Плотность воды считать равной\begin{equation} \rho_0 = 1.00\cdot10^3~{кг}/{м^3}. \end{equation} Экспериментальная установка показана на рис. 1. Две стеклянные трубки соединенные снизу резиновым шлангом закреплены на вертикально расположенном куске картона, рядом с трубками приклеены полоски миллиметровой бумаги. Трубки расположены под некоторыми различными углами к вертикали. Начала отсчета шкал также могут находиться не на одном уровне. С помощью шприцов (один для масла, второй для воды) в трубки можно доливать воду и масло.  Рис. 1 Пусть в обеих трубках находится вода. Обозначим высоты начал отсчета обеих шкал $h_{10}$, $h_{20}$ (они вам неизвестны). С помощью шкал (полосок миллиметровой бумаги) вы можете (и должны) измерять длины столбиков воды в трубках $l_1, l_2$ . Обозначим $h_1$, $h_2$ — высоты, измеренные по вертикали обоих столбиков. Очевидно, что \begin{equation} h_1 = k_1l_1 ,\quadh_2 = k_2l_2 \tag{1} \end{equation}где $k_1$, $k_2$ — некоторые постоянные коэффициенты (они вам не известны, но могут понадобиться).  Рис. 2.
Запишите условия равновесия воды в трубке, выразите из него зависимость длины столба $l_2$ от длины столба $l_1$.
Медленно добавляя воду в трубки, проведите измерения длин столбиков в обеих трубках. По полученным данным постройте график зависимости $l_2 (l_1)$ .
С помощью построенного графика определите отношение коэффициентов ${k_1}/{k_2}$, которые входят в формулы $(1)$. Заполните трубки водой примерно наполовину. Теперь вам необходимо добавлять в одну из трубок подсолнечное масло. Во вторую трубку при необходимости можно добавлять воду. Но прежде, чем вы начнете… Все прежние обозначения оставляем в силе и добавляем к ним $\Delta l$ — длину столбика масла в трубке и $\rho_1$ — плотность масла.
Запишите условия равновесия жидкостей в этом случае. Получите уравнение, связывающее длины столбиков воды, масла и их плотности. Это уравнение можно привести к виду\begin{equation} al_1 + bl_2 = F(\Delta l) \tag{2} \end{equation}где $a$, $b$ — уже известные коэффициенты, $F(\Delta l) $ — некоторая простая функция от длины столбика масла. Получите уравнение вида $(2)$, так как оно позволяет достаточно просто определить плотность масла по экспериментальным данным.
Постепенно добавляя масло в одну трубку, проведите измерения величин $l_1$, $l_2$, $\Delta l$.
Используя полученное уравнение $(2)$ и экспериментальные данные определите плотность масла.
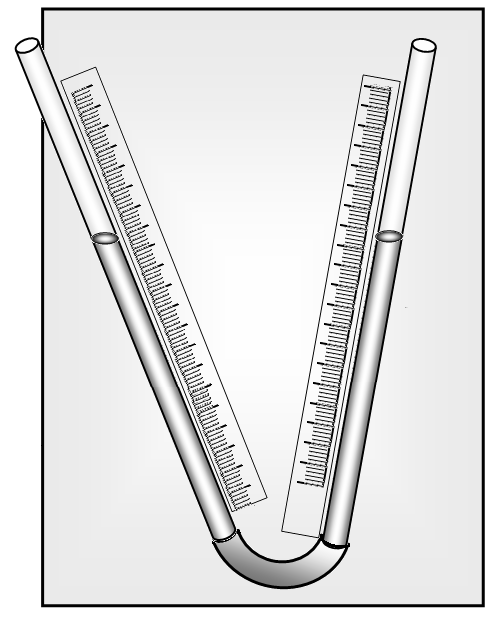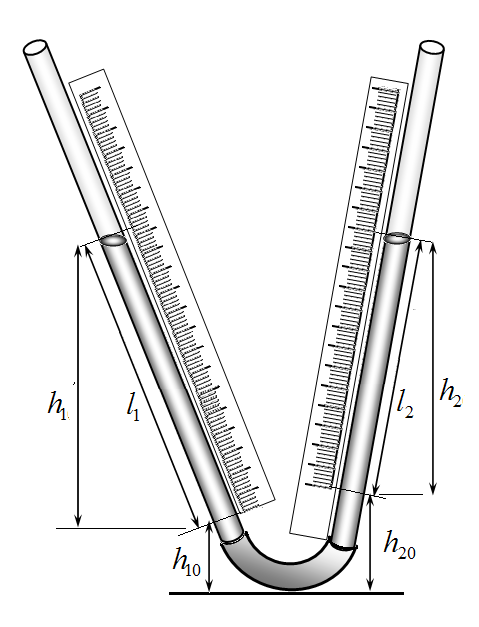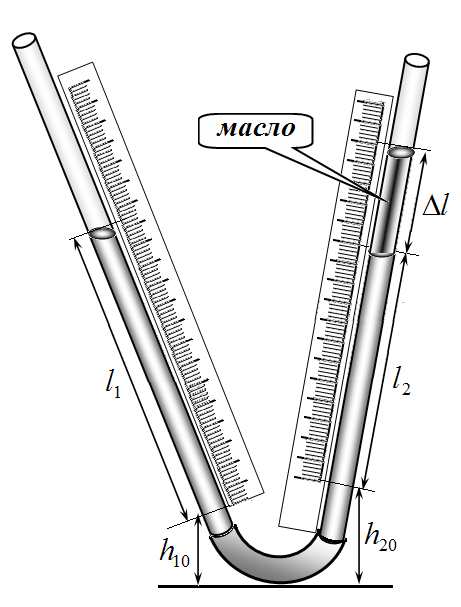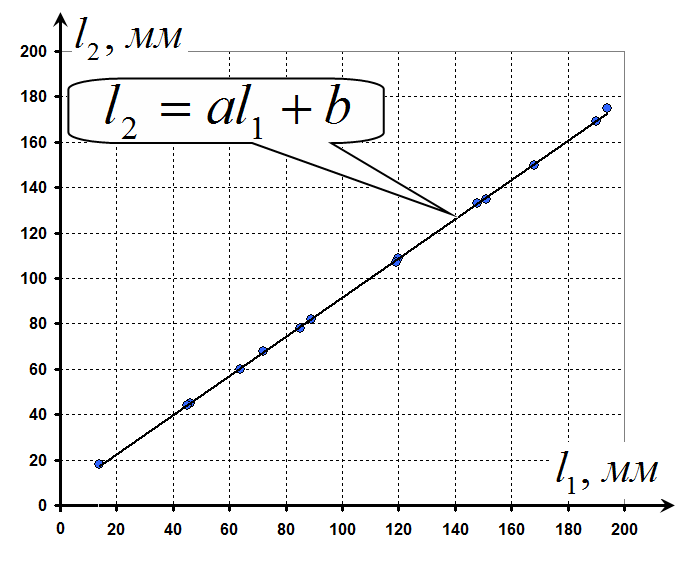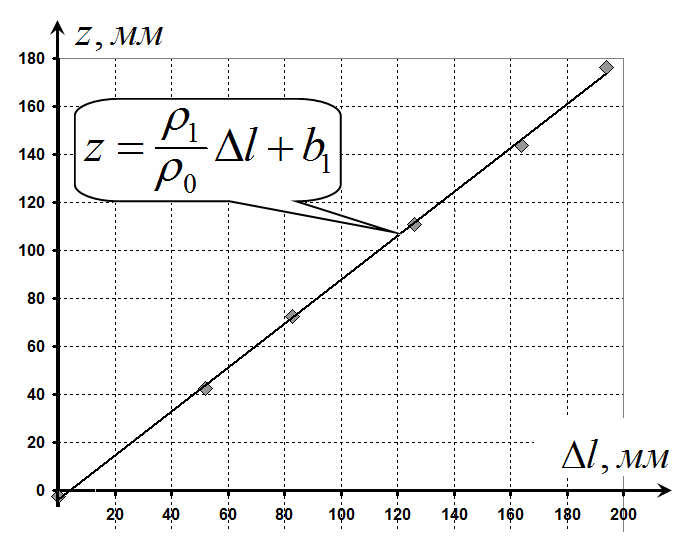
Запишите условия равновесия воды в трубке, выразите из него зависимость длины столба $l_2$ от длины столба $l_1$.
Решение: В сообщающихся высоты уровней жидкости в обоих коленах в состоянии равновесия равны, поэтому должно выполняться условие Из этого условия следует, что
Ответ: \begin{equation}h_{10} + k_1l_1 = h_{20} + k_2l_2\tag{1}\end{equation}  Из этого условия следует, что
Ответ: \begin{equation}l_2 = \frac{h_{10} - h_{20}}{k_2} + \frac{k_1}{k_2}l_1\tag{2}\end{equation}

Медленно добавляя воду в трубки, проведите измерения длин столбиков в обеих трубках. По полученным данным постройте график зависимости $l_2 (l_1)$  .
Решение: В таблице ниже приведены результаты измерений длин столбиков воды в обеих трубках (проведены две серии измерений и объединены). График полученной зависимости показан на рисунке. | $l_2, ~мм$ | 18 | 45 | 68 | 82 | 109 | 133 | 175 | 44 | 60 | 78 | 107 | 135 | 150 | 169 | | --- | --- | --- | --- | --- | --- | --- | --- | --- | --- | --- | --- | --- | --- | --- | | $l_1,~мм$ | 14 | 46 | 72 | 89 | 120 | 148 | 194 | 45 | 64 | 85 | 119 | 151 | 168 | 190 |
Ответ: | $l_2, ~мм$ | 18 | 45 | 68 | 82 | 109 | 133 | 175 | 44 | 60 | 78 | 107 | 135 | 150 | 169 | | --- | --- | --- | --- | --- | --- | --- | --- | --- | --- | --- | --- | --- | --- | --- | | $l_1,~мм$ | 14 | 46 | 72 | 89 | 120 | 148 | 194 | 45 | 64 | 85 | 119 | 151 | 168 | 190 | Ответ: $l_2, ~мм$18456882109133175446078107135150169$l_1,~мм$14467289120148194456485119151168190

С помощью построенного графика определите отношение коэффициентов ${k_1}/{k_2}$, которые входят в формулы $(1)$.
Решение: Коэффициент наклона прямой, рассчитанный по методу наименьших квадратов, оказался равным
Ответ: \begin{equation}a = 0.865 \pm 0.08\tag{2}\end{equation}В соответствии с формулой $(1)$ он равен отношению коэффициентов ${k_1}/{k_2}$. Это значение будет использовано в дальнейших расчетах.

Запишите условия равновесия жидкостей в этом случае. Получите уравнение, связывающее длины столбиков воды, масла и их плотности. Это уравнение можно привести к виду\begin{equation} al_1 + bl_2 = F(\Delta l)         \tag{2} \end{equation}где $a$, $b$ — уже известные коэффициенты, $F(\Delta l) $ — некоторая простая функция от длины столбика масла. Получите уравнение вида $(2)$, так как оно позволяет достаточно просто определить плотность масла по экспериментальным данным.
Решение: В состоянии равновесия суммарные давления жидкостей на нижнем уровне трубок будут равны, что выражается уравнением\begin{equation}\rho_0 (h_{10} + k_1l_1) = \rho_0 (h_{20} + k_2l_2) + k_2\rho_1\Delta l,\tag{3}\end{equation} здесь $\Delta l$ — длина столбика масла.Это уравнение легко преобразуется к виду, указанному в условии, если обе его части разделить на $k_2\rho_0$:\begin{equation}\rho_0 (h_{10} + k_1l_1) = \rho_0 (h_{20} + k_2l_2) + k_2\rho_1\Delta l \implies \end{equation} Теперь, если построить зависимость величины $z ={k_1}l_1 / {k_2} -l_2$ от высоты столбика масла $\Delta l$ , то эта зависимость должна быть линейна, причем коэффициент наклона прямой равен отношению плотностей масла и воды.
Ответ: \begin{equation}\frac{k_1}{k_2}\, l_1 - l_2 =\frac{\rho_1}{\rho_0}\Delta l + \frac{h_{20} - h_{10}}{k_2}\tag{4}\end{equation}  Теперь, если построить зависимость величины $z ={k_1}l_1 / {k_2} -l_2$ от высоты столбика масла $\Delta l$ , то эта зависимость должна быть линейна, причем коэффициент наклона прямой равен отношению плотностей масла и воды.

Постепенно добавляя масло в одну трубку, проведите измерения величин $l_1$, $l_2$, $\Delta l$.
Решение: Результаты проведенных измерений показаны в таблице ниже. График зависимости показан на рисунке. | $l_1, ~мм$ | $l_2, ~мм$ | $\Delta l, ~мм$ | $z, ~мм$ | | --- | --- | --- | --- | | 77 | 69 | 0 | -2.40 | | 100 | 44 | 52 | 42.50 | | 115 | 27 | 83 | 72.48 | | 135 | 6 | 126 | 110.78 | | 150 | -14 | 164 | 143.75 | | 167 | -32 | 194 | 176.46 |
Ответ: | $l_1, ~мм$ | $l_2, ~мм$ | $\Delta l, ~мм$ | $z, ~мм$ | | --- | --- | --- | --- | | 77 | 69 | 0 | -2.40 | | 100 | 44 | 52 | 42.50 | | 115 | 27 | 83 | 72.48 | | 135 | 6 | 126 | 110.78 | | 150 | -14 | 164 | 143.75 | | 167 | -32 | 194 | 176.46 | Ответ: $l_1, ~мм$$l_2, ~мм$$\Delta l, ~мм$$z, ~мм$77690-2.40100445242.50115278372.481356126110.78150-14164143.75167-32194176.46

Используя полученное уравнение $(2)$ и экспериментальные данные определите плотность масла.
Решение: Коэффициент наклона данного графика (рассчитанный по МНК) равен\begin{equation}a_1= \frac{\rho_1}{\rho_0} = 0.91 \pm 0.03\tag{5}\end{equation}Следовательно, плотность масла равна
Ответ: \begin{equation}\rho_1 = a_1 \rho_0 = (0.91 \pm 0.03)\cdot10^3~{кг}/{м^3}\tag{6}\end{equation}
Темы:
E, Механика, Сообщающиеся сосуды, IEPhO, Гидростатика, Плотность